Interaction volume radius: 10 \u00c5
Interaction volume height: 30 \u00c5
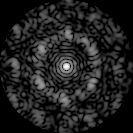
Disorder parameter: 0.6644